Question: Hi I am trying to push the notification from rest client to android app. I am doing like below -
'''
URL - https://android.googleapis.com/gcm/send
Method - POST
Headers - Authorization: my_server_key
'''
I always get this message
> Status Code: 401 Unauthorized
Alternate-Protocol: 443:quic,p=0.002
Cache-Control: private, max-age=0

I am not sure what I am missing & last I am using correct server api key.
Please assist & thanks in advance.
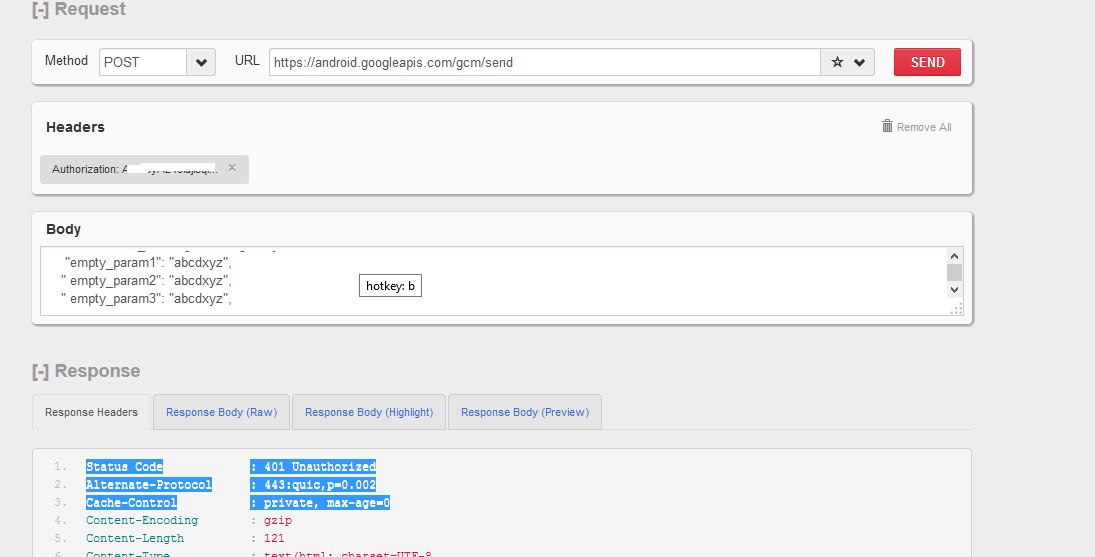
Answer: I set this values in the header then it is working fine for me.
Below is the header key & value.
A) Authorization: & it value likes key=API_KEY
B) Content-Type: application/json